一年级 · 组合几何学
如图, 用两块完全一样的三角形, 可以拼出 () 种形状。

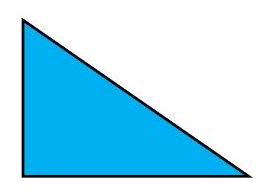
A、 2
B、 3
C、4

答案: B
解析: 解B; 两个完全一样的直角三角形可以拼成长方形、平行四边形和大三角形。